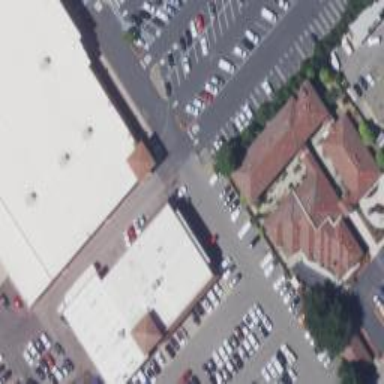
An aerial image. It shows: Car rental facility.